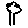
Label: tree